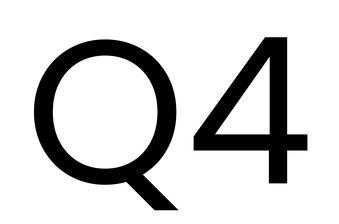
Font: Poppins-Regular